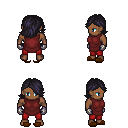
a pixel art fantasy rpg character, male body template, human, dark skin, maroon tunic, red pants, raven swoop hairstyle, metal gloves, brown slippers, four views (front, back, left, right), 2x2 character sprite sheet, small pixel art, hard edges, no anti-aliasing